The image shows the envelope spectrum of a rolling-element bearing's vibration signal, with the characteristic fault frequencies (BPFO outer race, BPFI inner race, BSF ball, FTF cage) marked as reference lines. Diagnose the bearing from this image, choosing from: normal, inner_race, outer_race, ball.
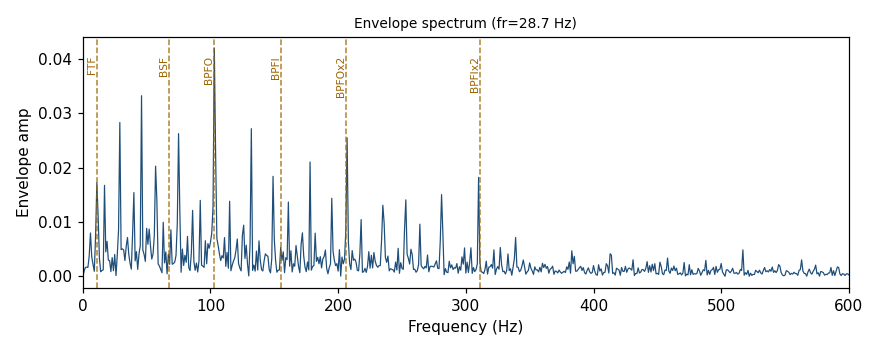
Answer: outer_race